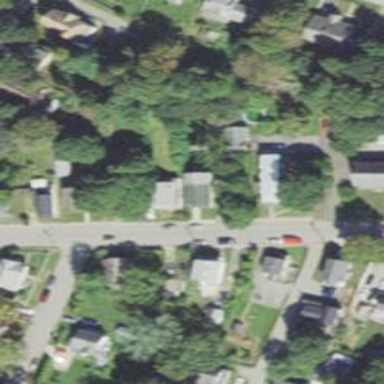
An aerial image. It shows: Residential driveway serving as service road.